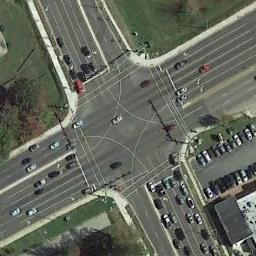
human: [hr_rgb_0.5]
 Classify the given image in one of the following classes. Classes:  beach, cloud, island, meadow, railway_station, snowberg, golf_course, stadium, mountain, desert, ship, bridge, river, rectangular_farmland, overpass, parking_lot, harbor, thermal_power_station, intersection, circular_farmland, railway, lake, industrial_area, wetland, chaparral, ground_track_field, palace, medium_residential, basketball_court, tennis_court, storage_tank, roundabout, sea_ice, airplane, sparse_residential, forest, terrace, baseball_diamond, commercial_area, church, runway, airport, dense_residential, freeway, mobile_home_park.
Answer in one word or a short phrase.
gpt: intersection